Question: I'm working on an application that searches for business near a certain point:
Document structure currently looks like:
'''
{
"_id" : ObjectId("52dbcf155b67b9f80f000021"),
"name" : "Some Business Name",
"town" : "Bournemouth",
"postcode" : "BH7 4XK",
"country_code" : "UK",
"country_name" : "United Kingdom",
"geo" : {
"type" : "Point",
"coordinates" : [
-<PHONE>,
50.<PHONE>
]
}
}
'''
This represents a business.
The 'geo' represents it's lat / lon
I can then search for businesses with x miles of a point using '$near'
However, some businesses offer a "mobile" service.
- ie, cover an area x miles from a given point.
In this instance, I've thought about adding another element to the doc:
'''
"mobileGeo" : {
"type" : "Polygon", //I'm guessing?
"coordinates" : [] // not sure how to represent...
}
'''
How could I change my query to cover both the 'geo' items, and any that intersect from my 'mobileGeo' element?
For example:

A and B are "fixed" points
C represents an area of 10 miles from a given point.
Since this radius overlaps the 'search' area, it is returned in the results.
I've seen '$geoIntersects', but am unsure if this is correct?
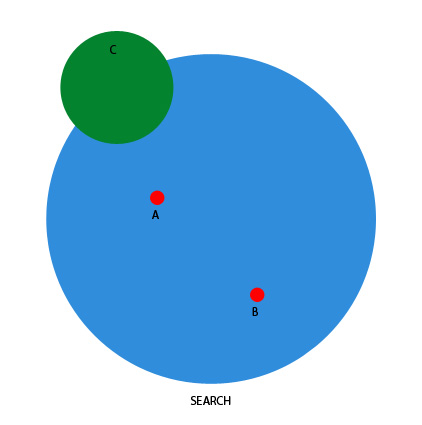
Answer: $geoIntersects is an operator that will include fully covered points (your A and B) and also everything that intersects (C). You can however only use operator, so if you want to use a '$geoIntersects', you need to make sure that your search geometries are part of the same field. I would therefore suggest to store your search field (point or polygon) different from your display field (point, I suppose). And then only set the index on the search field. If the search field contains a point then you can of course choose not to store the display field as it would be duplicated information.
Your second question involves calculating the polygon for your point C + radius. I don't think you can do that directly with GeoJSON, so you need to calculate appropriate points to make up your circle. In PHP, you could do that with something like:
'''
<?php
$lat = 51.5;
$lon = -0.5;
$latRad = deg2rad( $lat );
$lonRad = deg2rad( $lon );
$diameter = 6371; // radius of earth
$distance = 5; // 5 km
$radius = $distance / $diameter;
$points = [];
// create 16 points.
for ($i = 0; $i <= M_PI * 2 + 0.1; $i += M_PI / 8)
{
$latNew = $latRad + ( sin( $i ) * $radius );
$lonNew = $lonRad + ( ( cos( $i ) * $radius ) / cos( $latNew ) );
$points[] = [ rad2deg( $lonNew ), rad2deg( $latNew ) ];
}
$json =json_encode( [
'type' => 'Polygon',
'coordinates' => [[ $points ]]
], JSON_PRETTY_PRINT );
echo $json;
'''